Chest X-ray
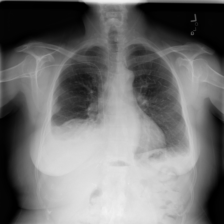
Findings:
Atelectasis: negative
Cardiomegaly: negative
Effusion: negative
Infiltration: negative
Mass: negative
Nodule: negative
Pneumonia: negative
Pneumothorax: negative
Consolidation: negative
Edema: negative
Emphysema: negative
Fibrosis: negative
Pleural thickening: negative
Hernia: negative